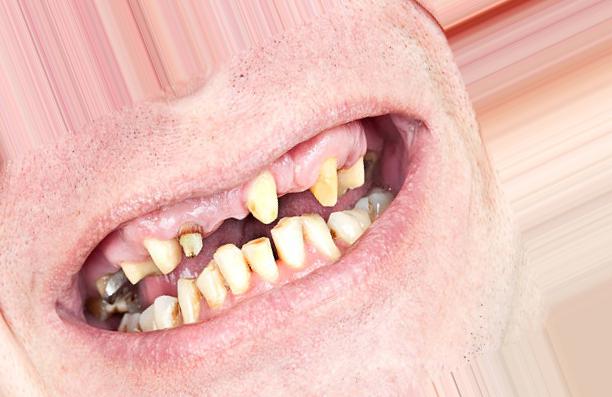
Condition: Caries